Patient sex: M
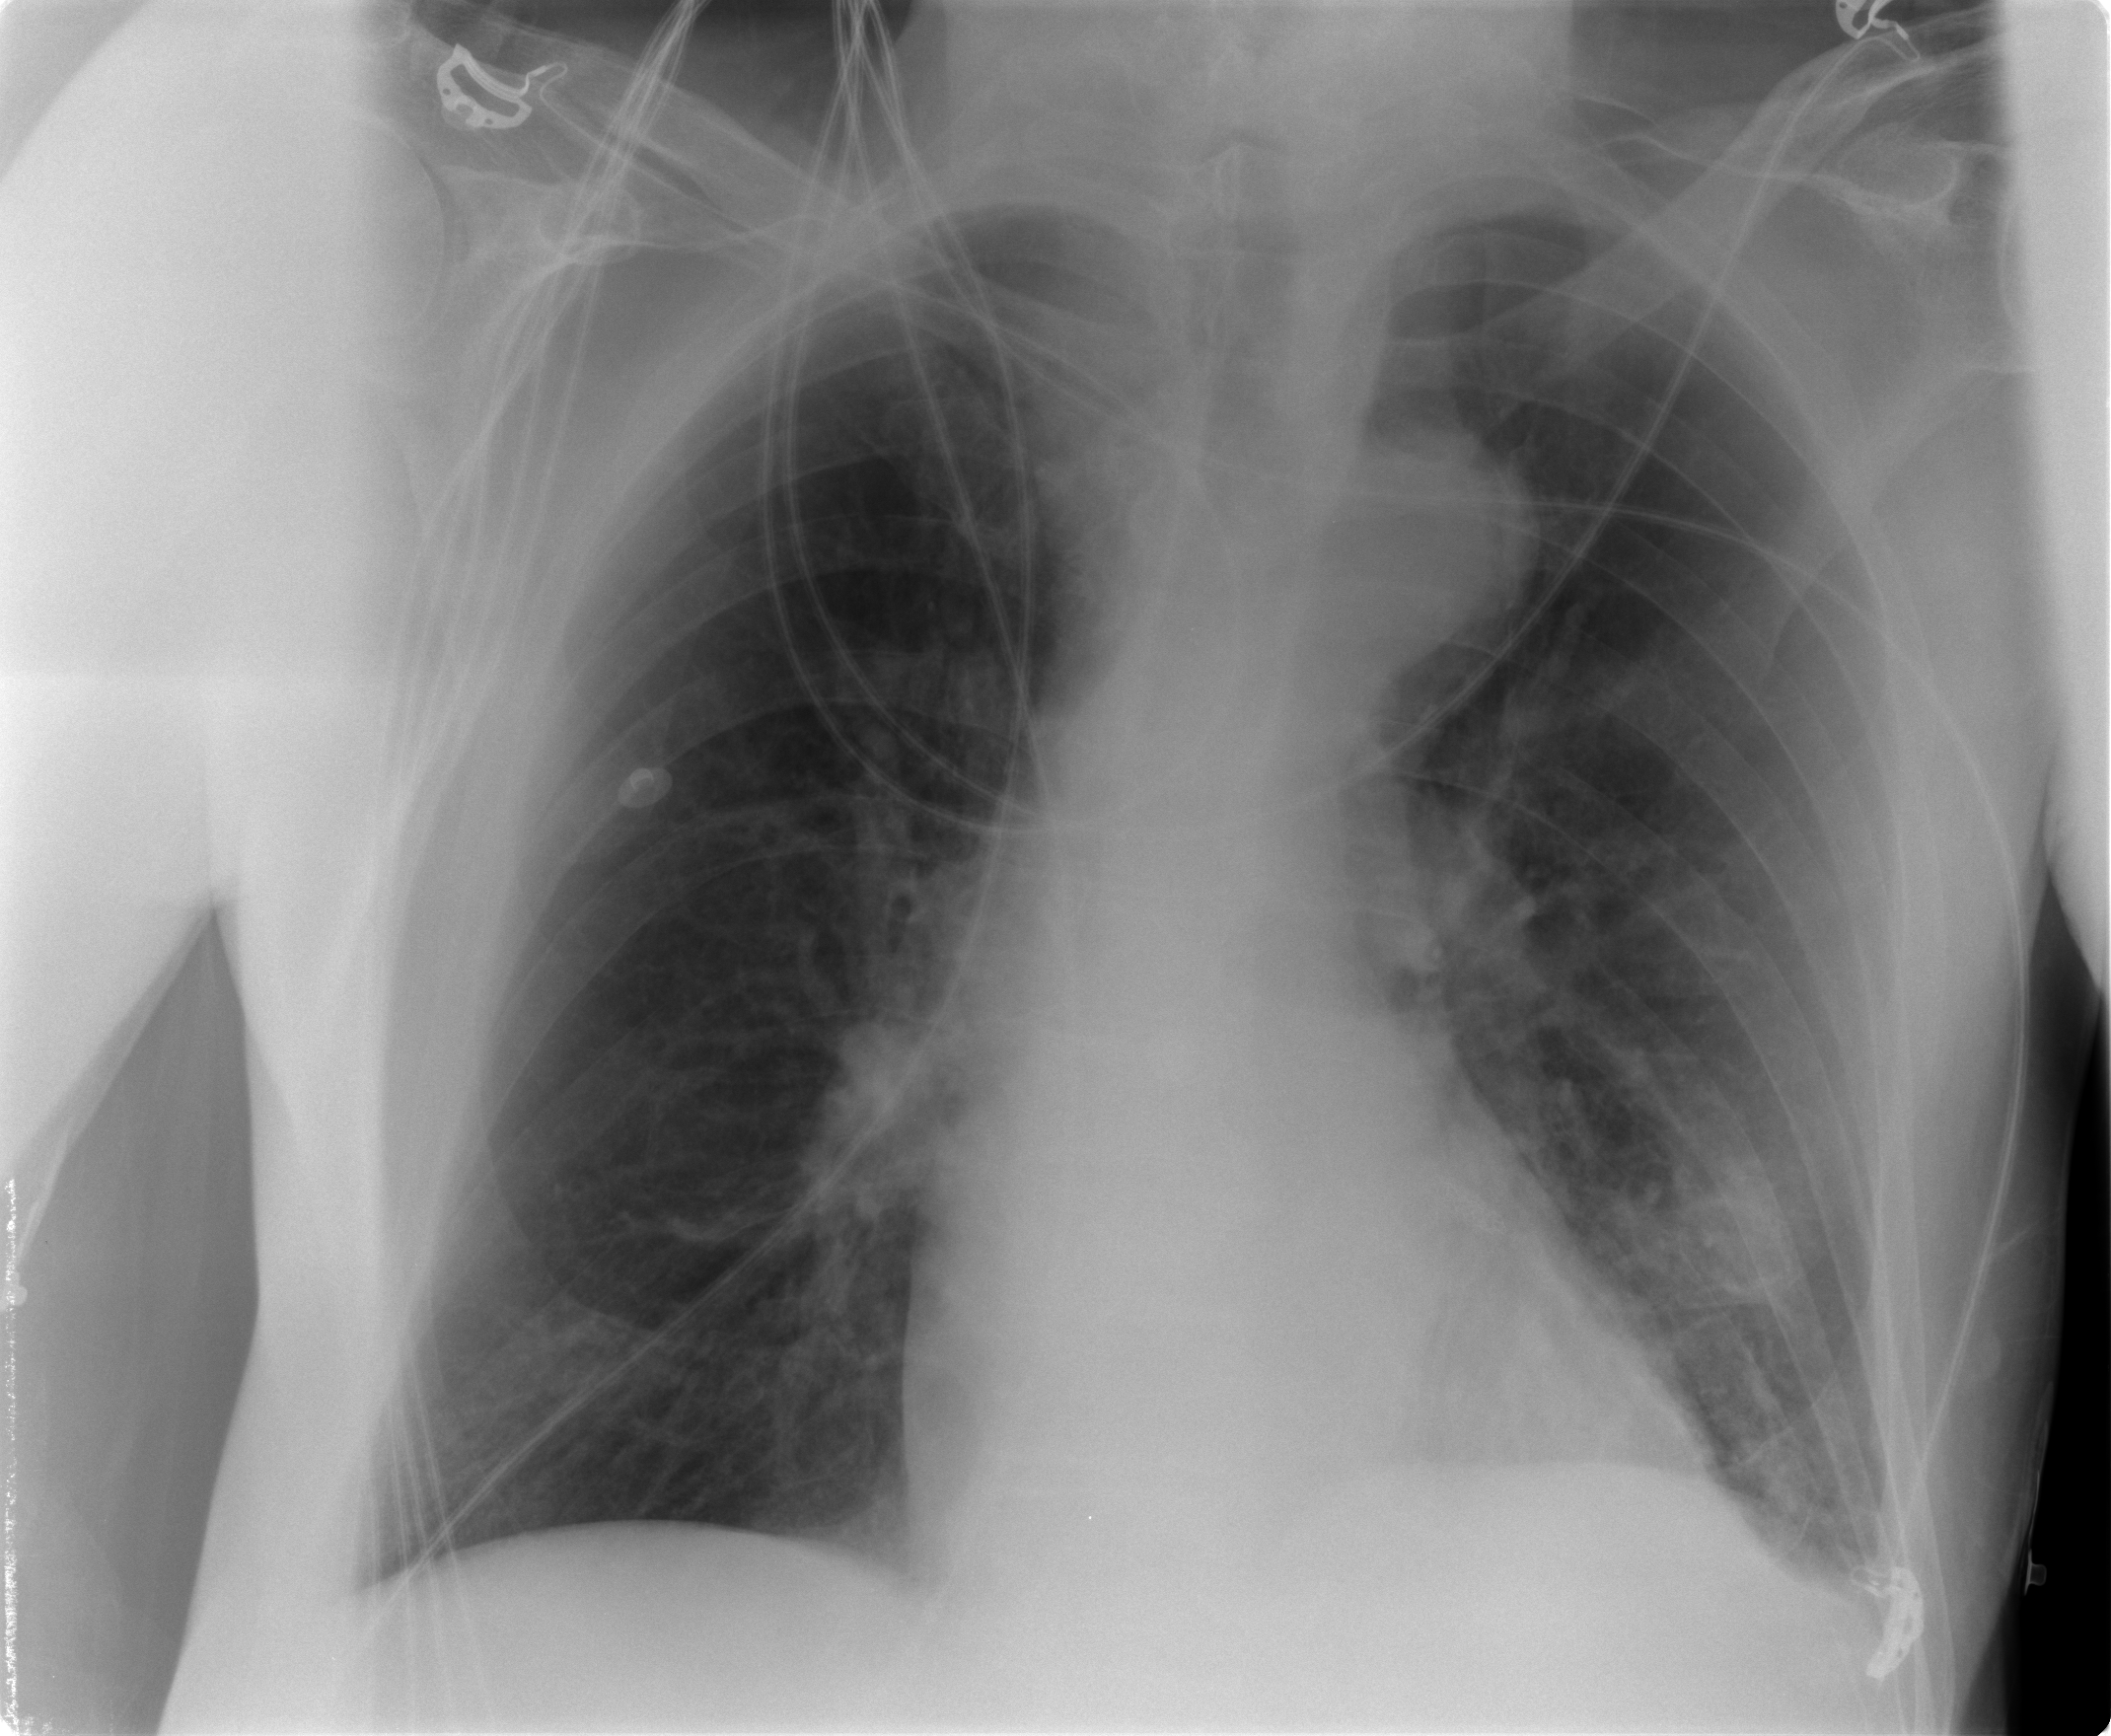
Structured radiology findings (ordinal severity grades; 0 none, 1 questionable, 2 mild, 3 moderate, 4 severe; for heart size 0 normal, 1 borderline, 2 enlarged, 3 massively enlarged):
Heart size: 0
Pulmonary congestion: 1
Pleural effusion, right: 0
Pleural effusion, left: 0
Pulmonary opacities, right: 0
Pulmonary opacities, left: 0
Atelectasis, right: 0
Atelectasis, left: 1